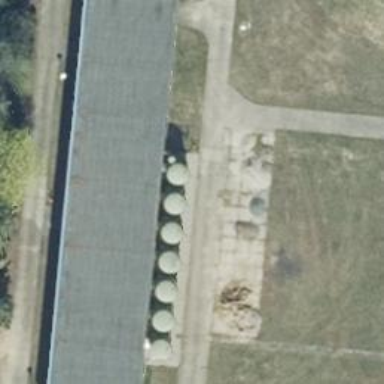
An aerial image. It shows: Building that is part of the water works infrastructure.